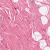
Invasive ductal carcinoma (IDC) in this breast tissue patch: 0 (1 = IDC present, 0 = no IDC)